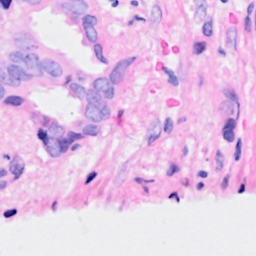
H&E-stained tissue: Breast